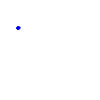
Particle: kaon